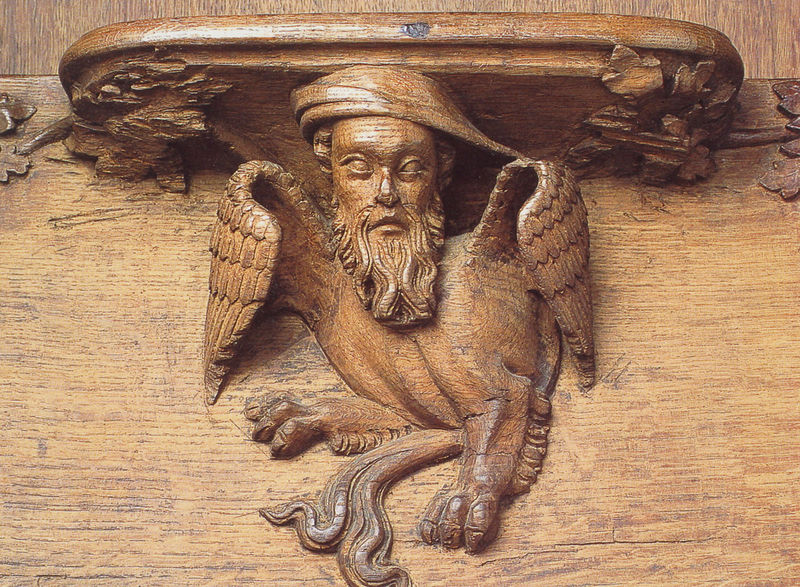
Titel: Kölner Dom, Chorgestühl
Standort: Köln, Dom (EU - D - NRW)
Schlagwörter: blätter, flügel, kopf, körper, laub, mann, vogel, holz, hut, mund, tier, bart, mütze, regal, federn, gesicht, haupt, mensch, möbel, brüstung, blatt, engel, ranken, skulptur, schwanz, schweif, relief, griff, krallen, mythologie, schnitzerei, maserung, schloß, bacchus, wesen, schwingen, eiche, kralle, konsole, mystik, drache, ablage, schnitzen, klauen, monster, chorgestühl, schitzerei, holuz, eichblatt, mensxh